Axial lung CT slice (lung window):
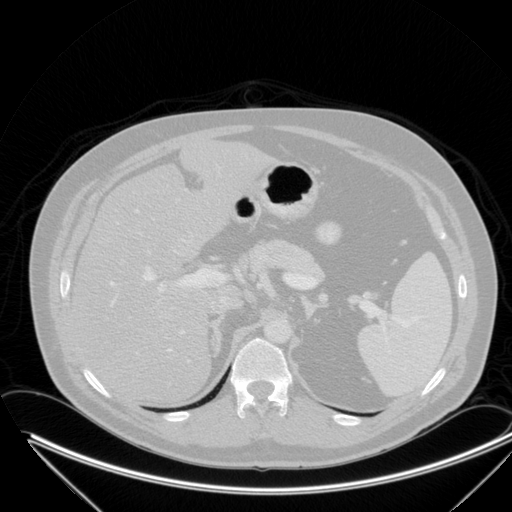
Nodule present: no